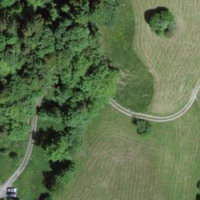
EUNIS habitat code: 52
Species observed at this site:
Epipactis palustris